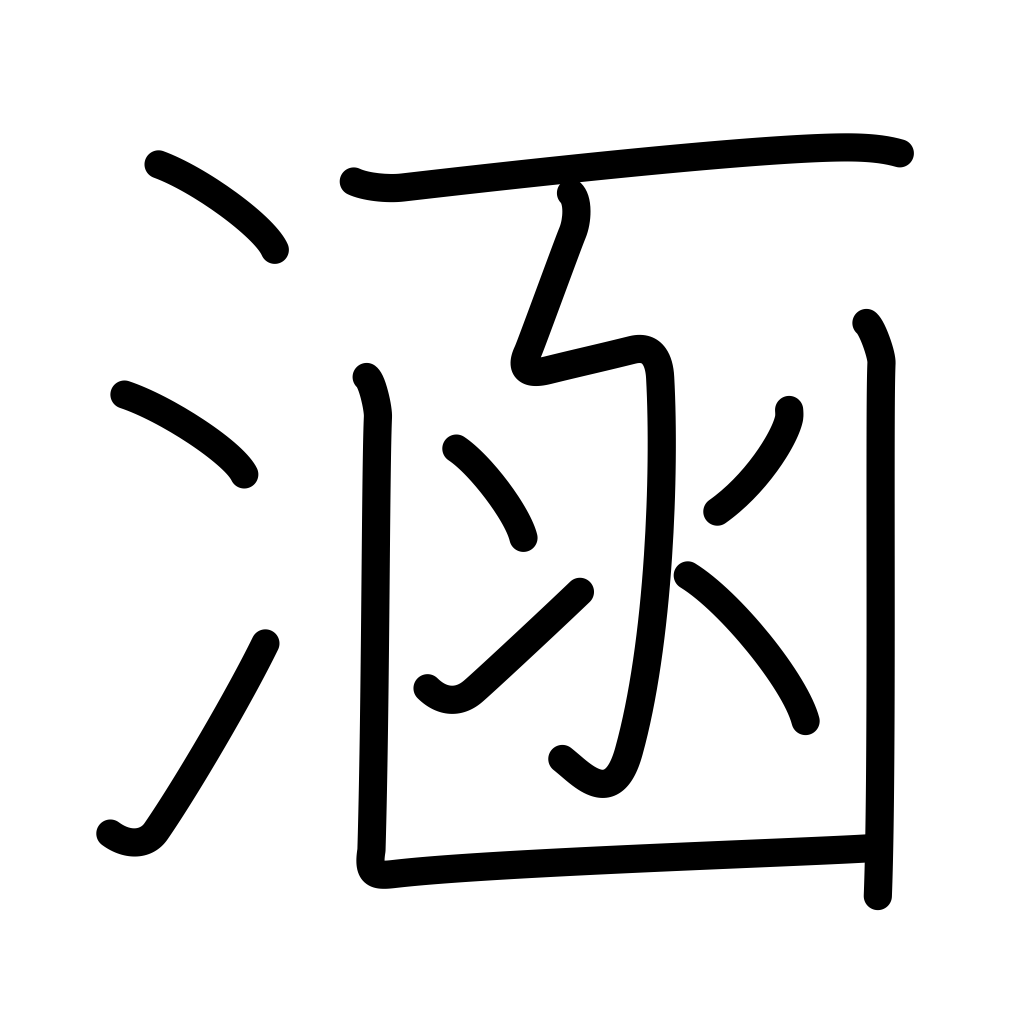
Meaning: immerse